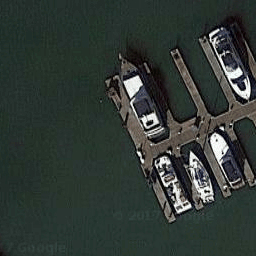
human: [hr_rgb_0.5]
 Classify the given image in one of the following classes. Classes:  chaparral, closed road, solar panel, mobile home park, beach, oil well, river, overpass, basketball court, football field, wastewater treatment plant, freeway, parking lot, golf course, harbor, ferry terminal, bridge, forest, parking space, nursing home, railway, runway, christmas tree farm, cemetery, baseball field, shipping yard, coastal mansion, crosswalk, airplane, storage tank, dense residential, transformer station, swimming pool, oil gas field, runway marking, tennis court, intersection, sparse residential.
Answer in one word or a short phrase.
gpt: harbor